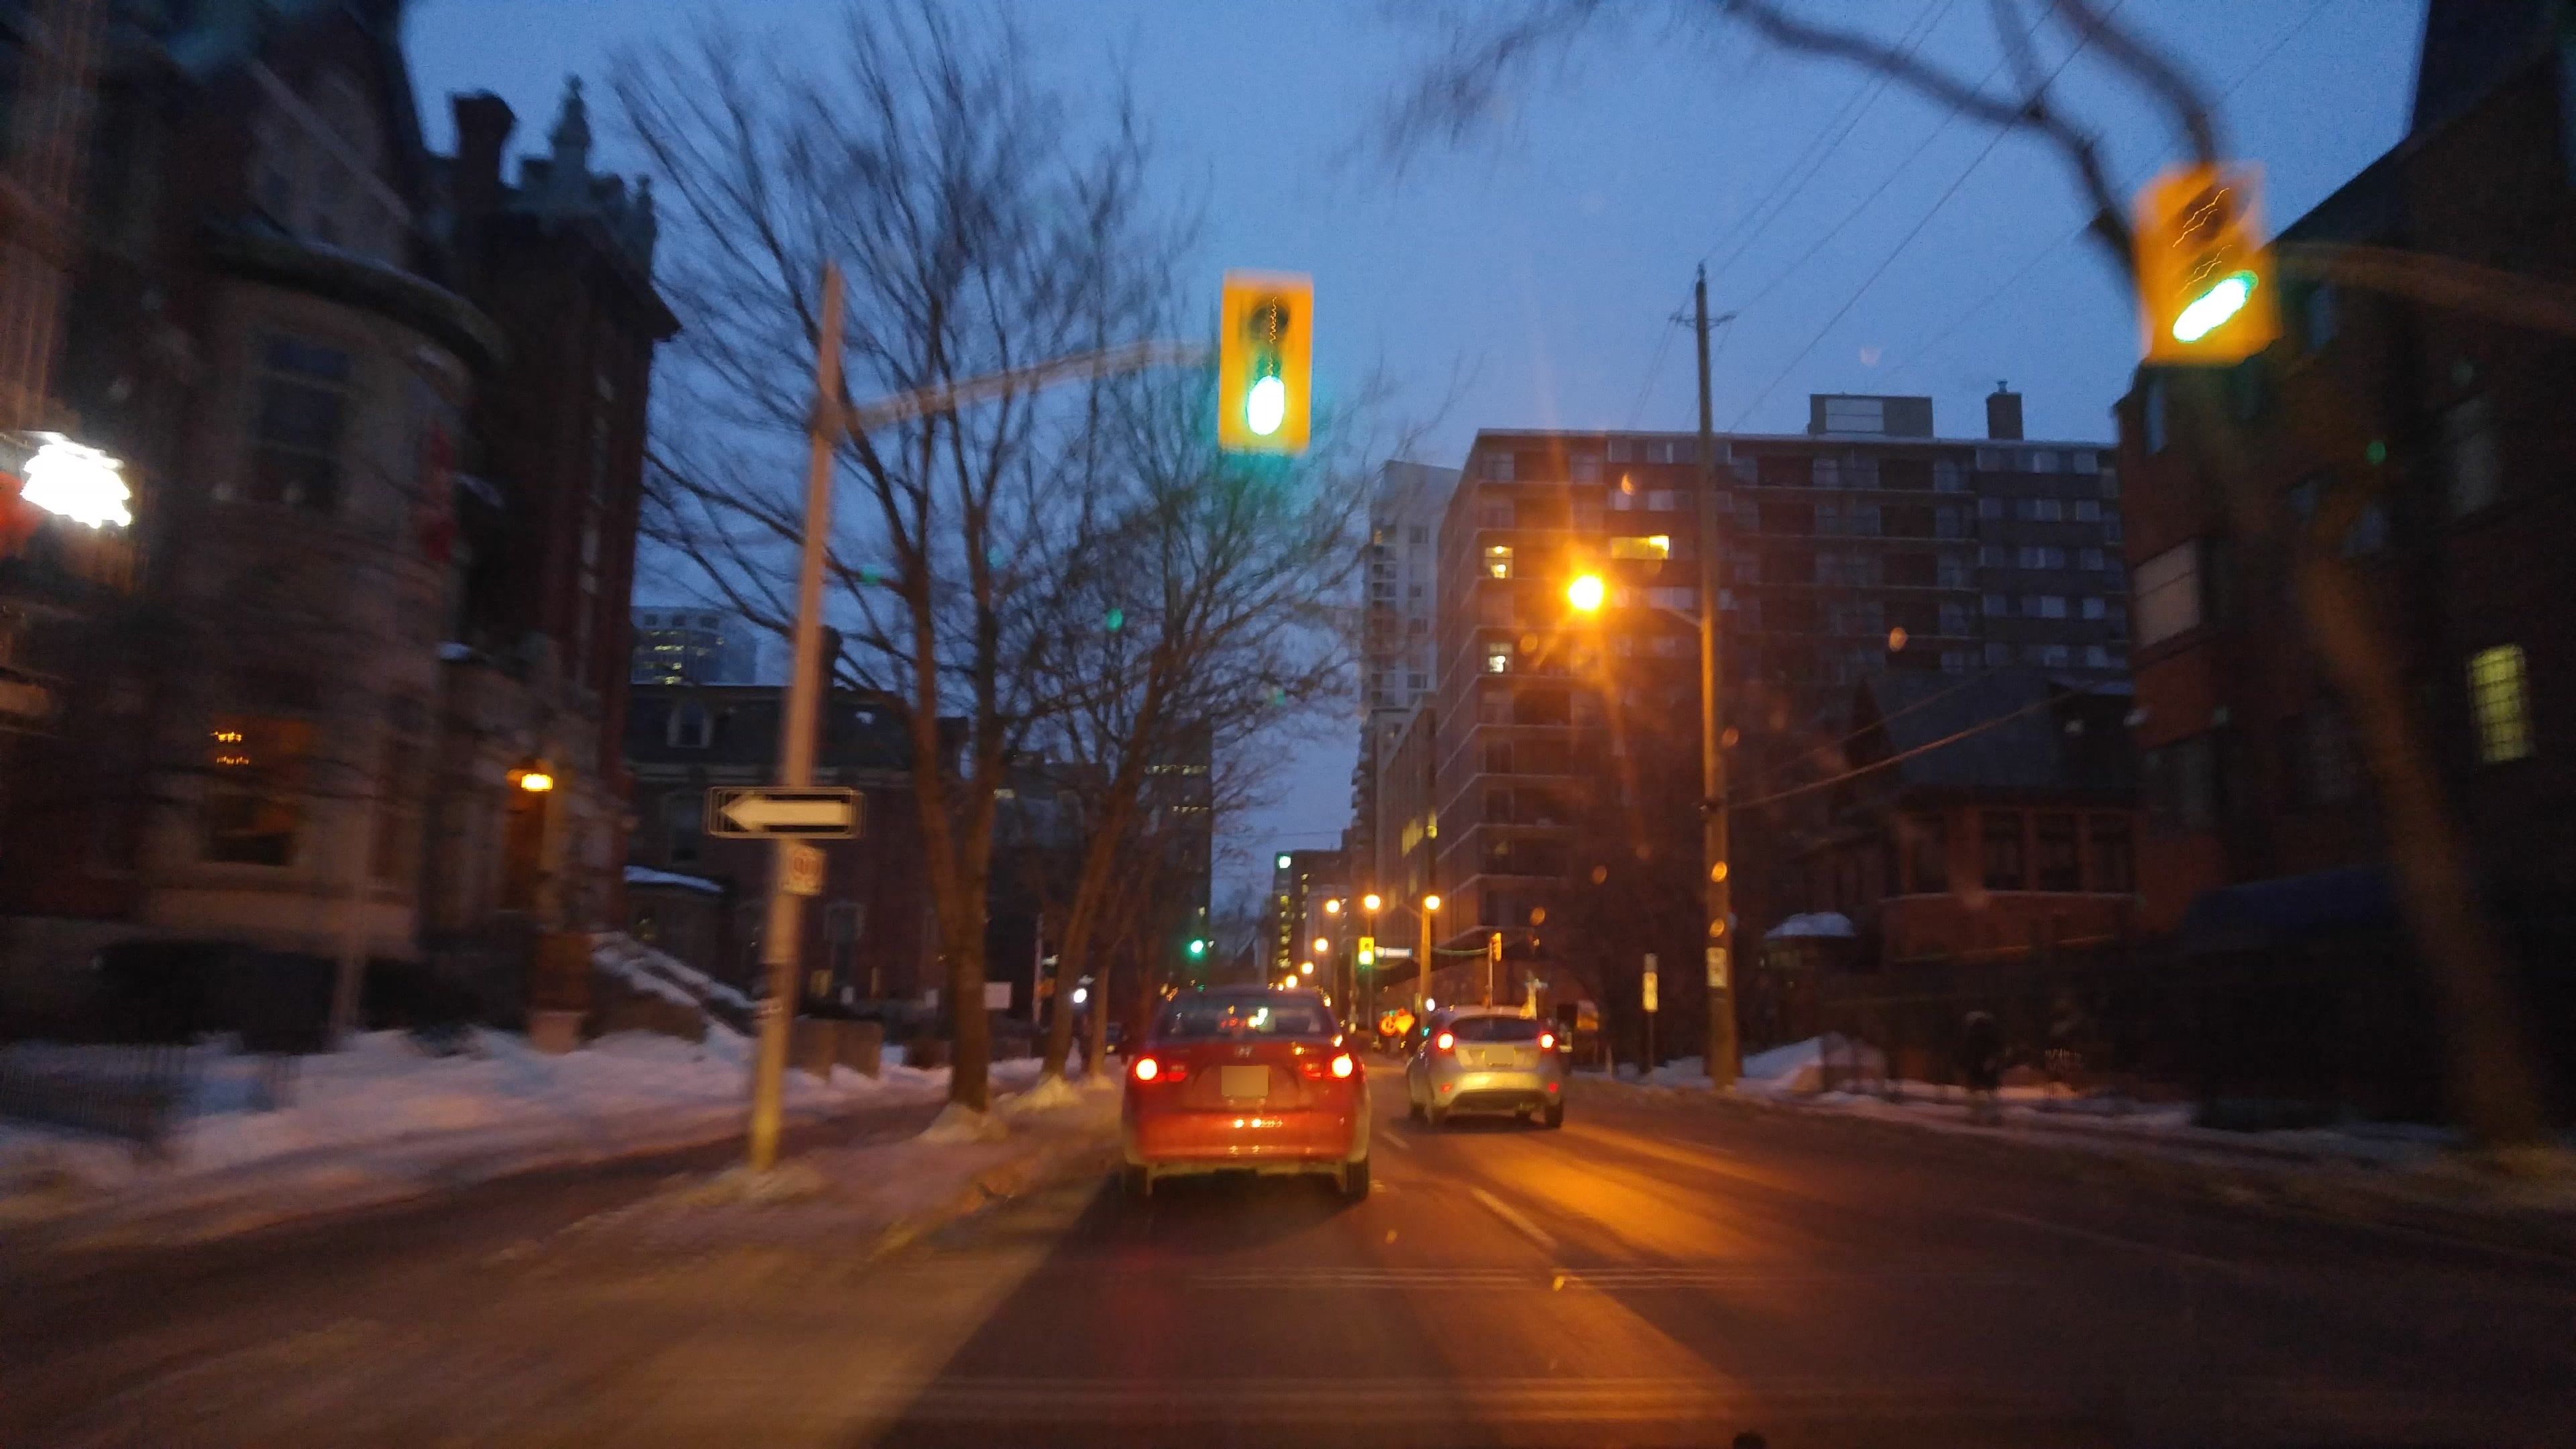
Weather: snowy
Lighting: dusk/dawn
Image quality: slightly poor
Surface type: driving surface
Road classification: footway
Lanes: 3
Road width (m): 1.5
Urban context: urban centre
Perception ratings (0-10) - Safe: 2.42, Lively: 6.26, Beautiful: 5.64, Boring: 2.11, Depressing: 3.34, Wealthy: 3.93